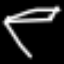
Label: diamond